Field crop: maize
Growth stage: 2
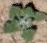
Species: chenopodium